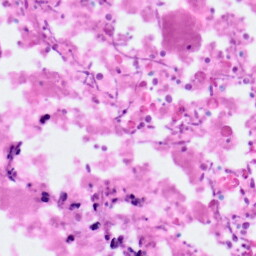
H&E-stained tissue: Pancreatic